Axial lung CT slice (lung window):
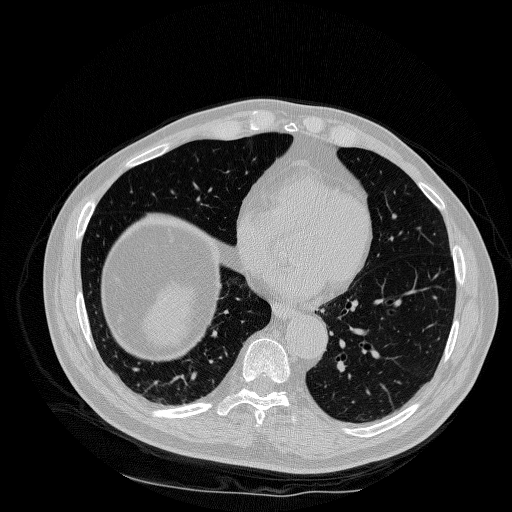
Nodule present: no